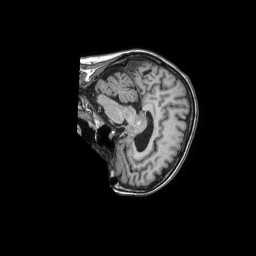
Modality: T1w
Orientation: sagittal
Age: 62
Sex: female
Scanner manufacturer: philips
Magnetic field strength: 1.5 T
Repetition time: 0.00727 s
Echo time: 0.003297 s